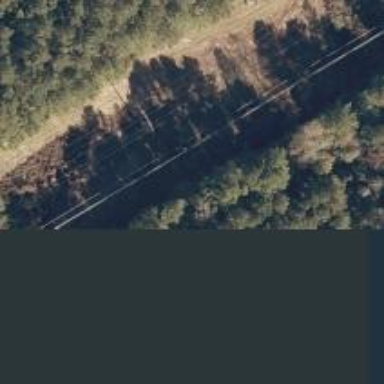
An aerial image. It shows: Power pole.